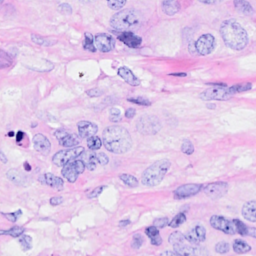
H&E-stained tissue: Breast